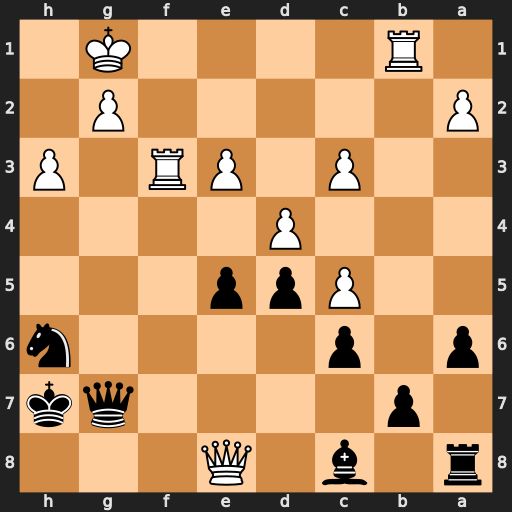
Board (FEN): r1b1Q3/1p4qk/p1p4n/2Ppp3/3P4/2P1PR1P/P5P1/1R4K1
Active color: b
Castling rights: -
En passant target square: -
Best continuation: Bxh3 Rg3 Rxe8 Rxg7+ Kxg7